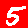
Digit: 5